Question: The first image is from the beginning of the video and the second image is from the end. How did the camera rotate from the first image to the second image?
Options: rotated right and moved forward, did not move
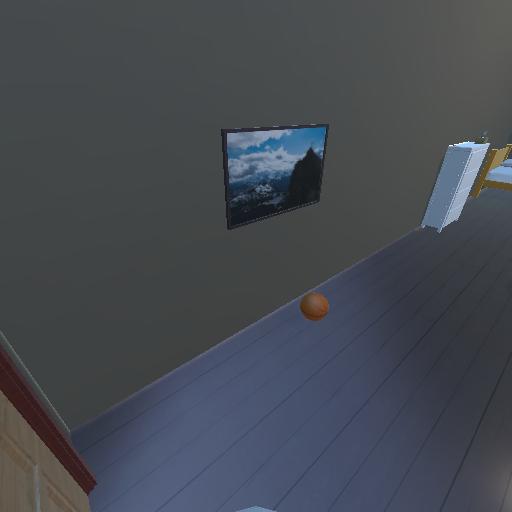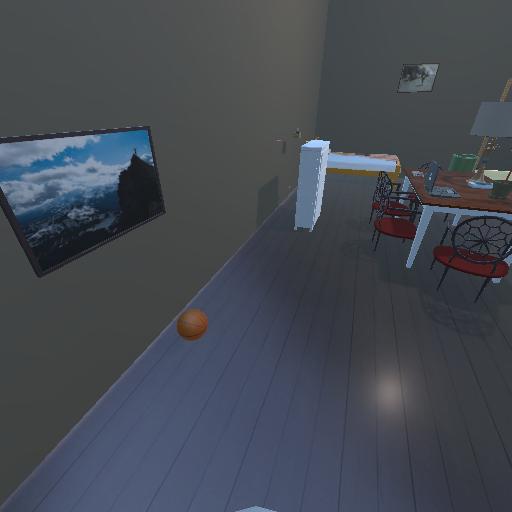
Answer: rotated right and moved forward